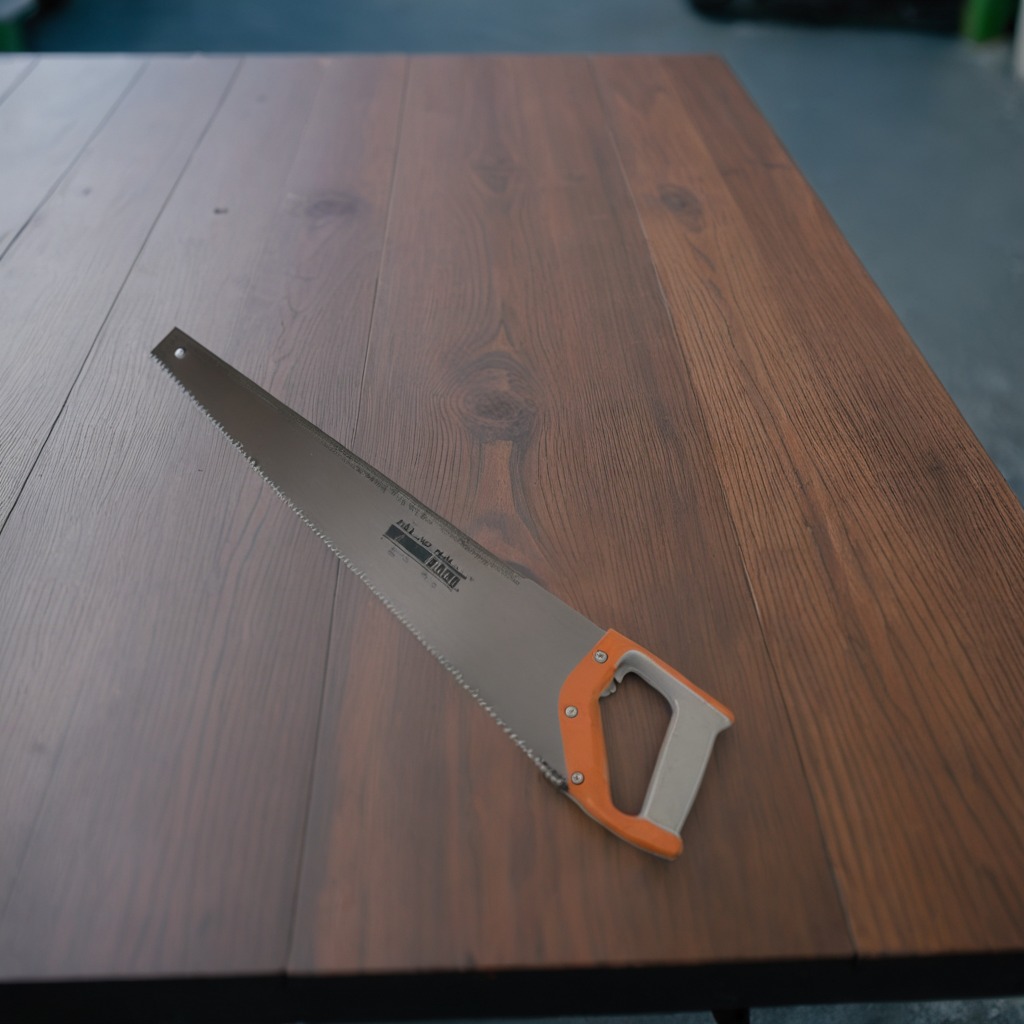
A handheld metal saw is lying on a table in a small garage at twilight.